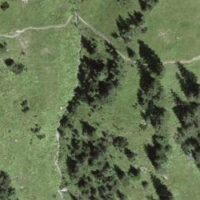
EUNIS habitat code: 26
Species observed at this site:
Campanula glomerata
Anthericum ramosum